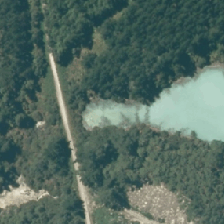
Land cover: lake_pond